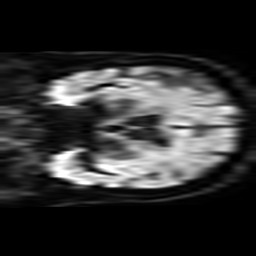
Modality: TRACE
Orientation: coronal
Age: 80
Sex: male
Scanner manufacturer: philips
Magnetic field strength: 3 T
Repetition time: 3.076 s
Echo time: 0.076 s